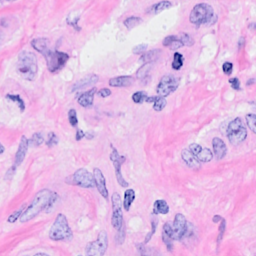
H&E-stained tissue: Breast